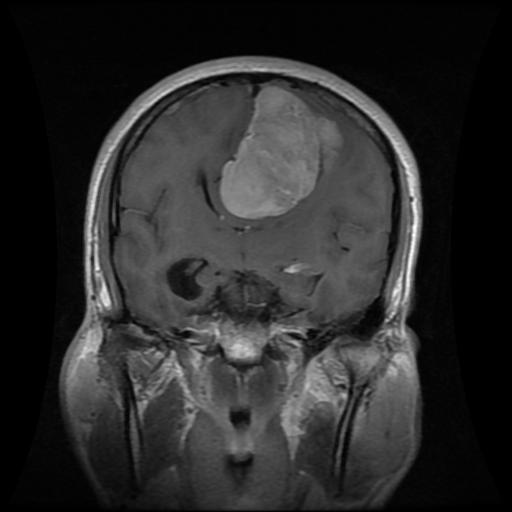
Label: meningioma